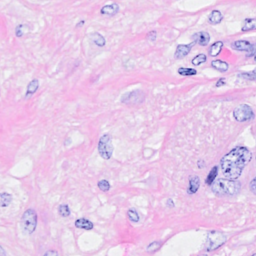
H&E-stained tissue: Breast